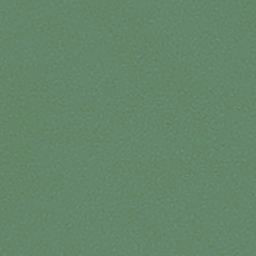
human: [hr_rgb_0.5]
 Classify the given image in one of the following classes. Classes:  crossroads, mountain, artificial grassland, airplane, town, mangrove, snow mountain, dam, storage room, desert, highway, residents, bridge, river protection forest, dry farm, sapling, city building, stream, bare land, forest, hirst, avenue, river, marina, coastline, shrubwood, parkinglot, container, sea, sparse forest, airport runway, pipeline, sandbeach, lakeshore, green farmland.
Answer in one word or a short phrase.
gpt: sea